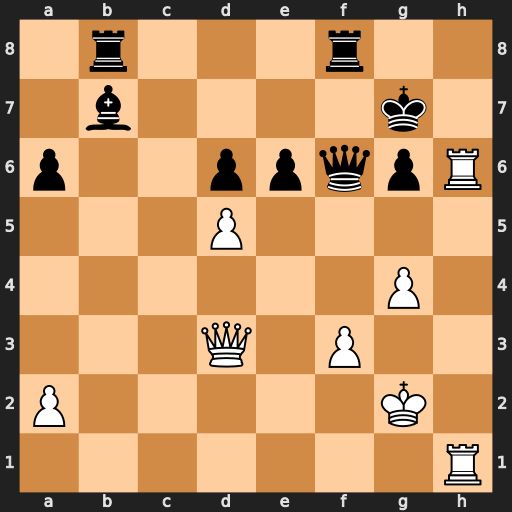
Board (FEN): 1r3r2/1b4k1/p2ppqpR/3P4/6P1/3Q1P2/P5K1/7R
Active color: w
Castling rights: -
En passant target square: -
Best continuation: Rh7+ Kg8 R1h6 Qxf3+ Qxf3